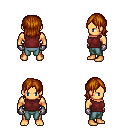
a pixel art fantasy rpg character, male body template, human, tanned skin, maroon sleeveless shirt, teal pants, brunette long bangs hairstyle, metal gloves, four views (front, back, left, right), 2x2 character sprite sheet, small pixel art, hard edges, no anti-aliasing